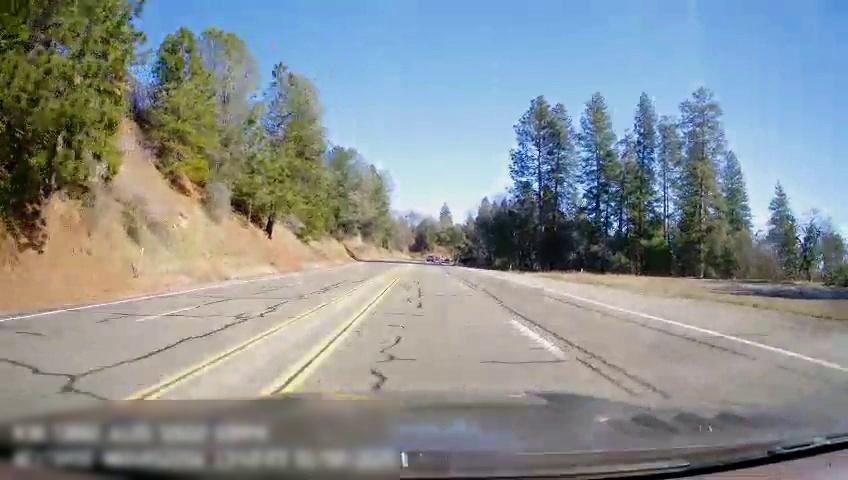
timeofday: Day
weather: Sunny
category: Drivable Space
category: Lanes | Opposite Lane
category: Lanes | Opposite Lane
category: Lanes | Current Lane
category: Lanes | Alternate Lane
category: Lanes | Current Lane
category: Lanes | Alternate Lane
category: Lanes | Opposite Lane
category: Lanes | Opposite Lane